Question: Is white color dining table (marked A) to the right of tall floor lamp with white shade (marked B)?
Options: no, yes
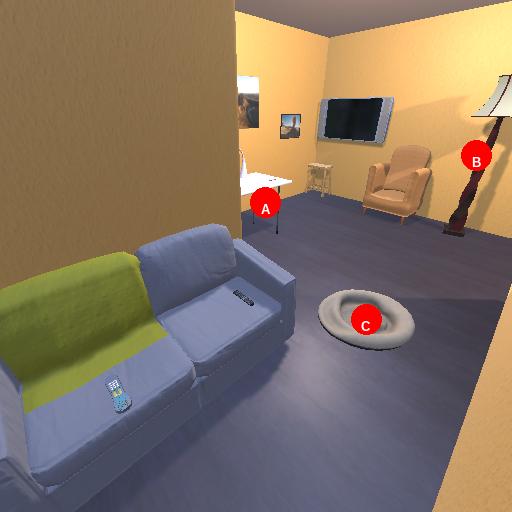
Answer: no